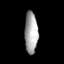
Tissue: lung
Cell type: Endothelial cells
Senescence score: 0.5562
Nuclear area (px): 542
Mean DAPI intensity: 165.077